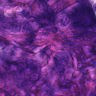
Metastatic tissue present: yes